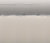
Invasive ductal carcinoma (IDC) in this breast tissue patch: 0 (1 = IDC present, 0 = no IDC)